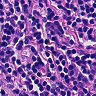
Metastatic tissue present: no